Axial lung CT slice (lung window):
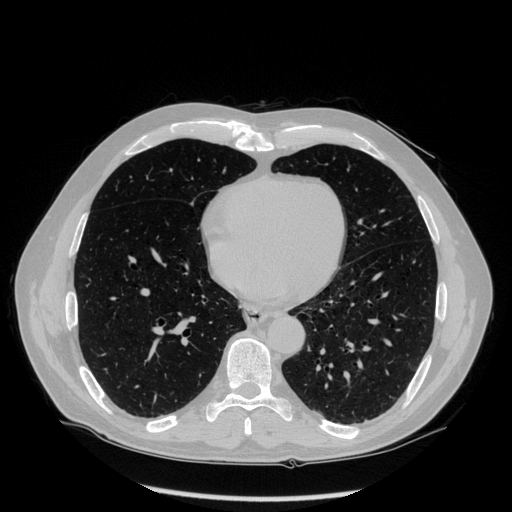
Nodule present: no